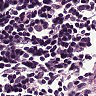
Metastatic tissue present: no